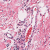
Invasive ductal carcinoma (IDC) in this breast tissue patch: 0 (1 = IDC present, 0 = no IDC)